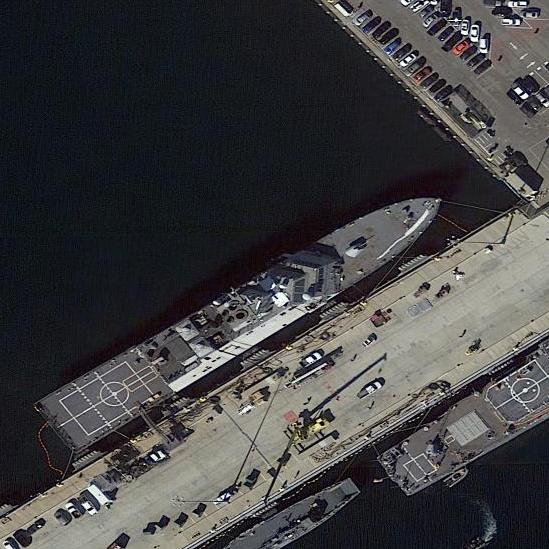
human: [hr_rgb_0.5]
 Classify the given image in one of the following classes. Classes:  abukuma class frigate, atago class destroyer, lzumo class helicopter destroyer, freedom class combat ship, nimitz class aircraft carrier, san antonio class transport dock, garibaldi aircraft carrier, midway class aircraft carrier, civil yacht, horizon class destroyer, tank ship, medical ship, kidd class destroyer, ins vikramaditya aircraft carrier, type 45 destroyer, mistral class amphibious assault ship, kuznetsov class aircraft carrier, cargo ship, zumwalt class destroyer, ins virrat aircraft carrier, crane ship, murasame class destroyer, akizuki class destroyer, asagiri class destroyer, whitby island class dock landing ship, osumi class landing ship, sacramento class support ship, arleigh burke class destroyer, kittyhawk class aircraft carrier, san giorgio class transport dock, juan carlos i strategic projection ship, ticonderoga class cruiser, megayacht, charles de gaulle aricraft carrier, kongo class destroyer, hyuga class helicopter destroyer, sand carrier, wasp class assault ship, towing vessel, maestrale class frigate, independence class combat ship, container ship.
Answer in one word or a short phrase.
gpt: Freedom class combat ship